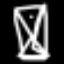
Label: hourglass